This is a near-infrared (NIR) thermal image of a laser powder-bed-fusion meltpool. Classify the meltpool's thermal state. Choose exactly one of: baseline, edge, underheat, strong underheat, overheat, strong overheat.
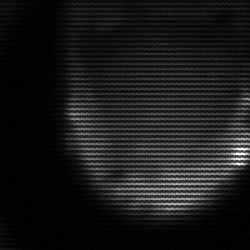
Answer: edge